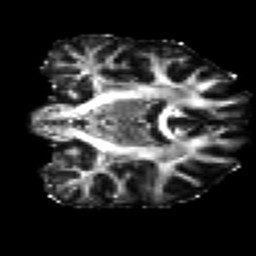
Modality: FA
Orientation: coronal
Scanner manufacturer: siemens
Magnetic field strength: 3 T
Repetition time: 7.8 s
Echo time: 0.09 s